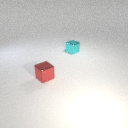
small red metal cube in front of small cyan metal cube